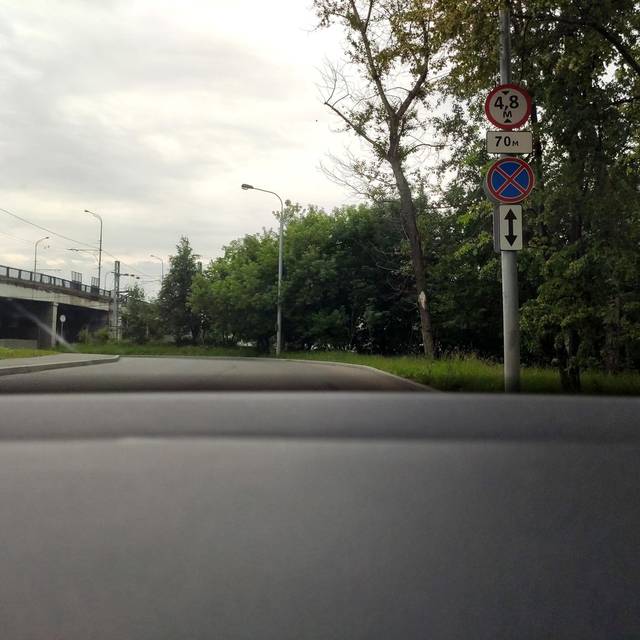
Region: Russia
Coordinates: 55.81, 37.617